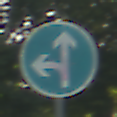
Verkehrszeichen: VorgeschriebeneFahrtrichtungGeradeausOderLinks
Umgebung: Outdoor, Suburban
Tageszeit: SunriseSunset
Wetter: PartlyCloudy
Licht: Natural
Jahreszeit: NotSpecified
Kontrast: MediumContrast